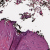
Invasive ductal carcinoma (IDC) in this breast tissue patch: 0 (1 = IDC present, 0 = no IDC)